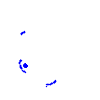
Particle: pion